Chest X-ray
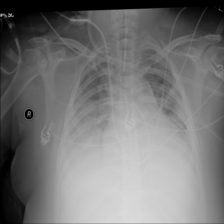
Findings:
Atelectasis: negative
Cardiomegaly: negative
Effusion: negative
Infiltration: negative
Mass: negative
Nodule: negative
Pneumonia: negative
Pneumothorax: negative
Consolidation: negative
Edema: negative
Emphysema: negative
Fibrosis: negative
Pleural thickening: negative
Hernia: negative